Interaction volume radius: 10 \u00c5
Interaction volume height: 20 \u00c5
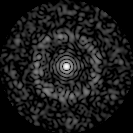
Disorder parameter: 0.8368